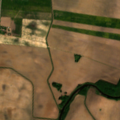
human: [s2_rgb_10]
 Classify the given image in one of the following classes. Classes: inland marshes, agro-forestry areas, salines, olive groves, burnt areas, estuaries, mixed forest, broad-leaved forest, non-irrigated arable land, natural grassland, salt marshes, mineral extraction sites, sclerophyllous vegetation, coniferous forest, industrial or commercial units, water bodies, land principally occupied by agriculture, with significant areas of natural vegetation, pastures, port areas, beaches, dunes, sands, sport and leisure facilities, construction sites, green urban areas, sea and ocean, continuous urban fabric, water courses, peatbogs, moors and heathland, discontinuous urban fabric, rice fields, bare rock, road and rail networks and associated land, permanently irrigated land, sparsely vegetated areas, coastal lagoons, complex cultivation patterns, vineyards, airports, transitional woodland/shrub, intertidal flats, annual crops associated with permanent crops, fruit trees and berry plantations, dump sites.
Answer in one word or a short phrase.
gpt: non-irrigated arable land, complex cultivation patterns, land principally occupied by agriculture, with significant areas of natural vegetation